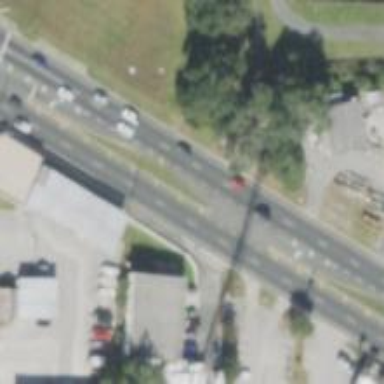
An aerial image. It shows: Primary link road with asphalt surface.